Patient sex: M
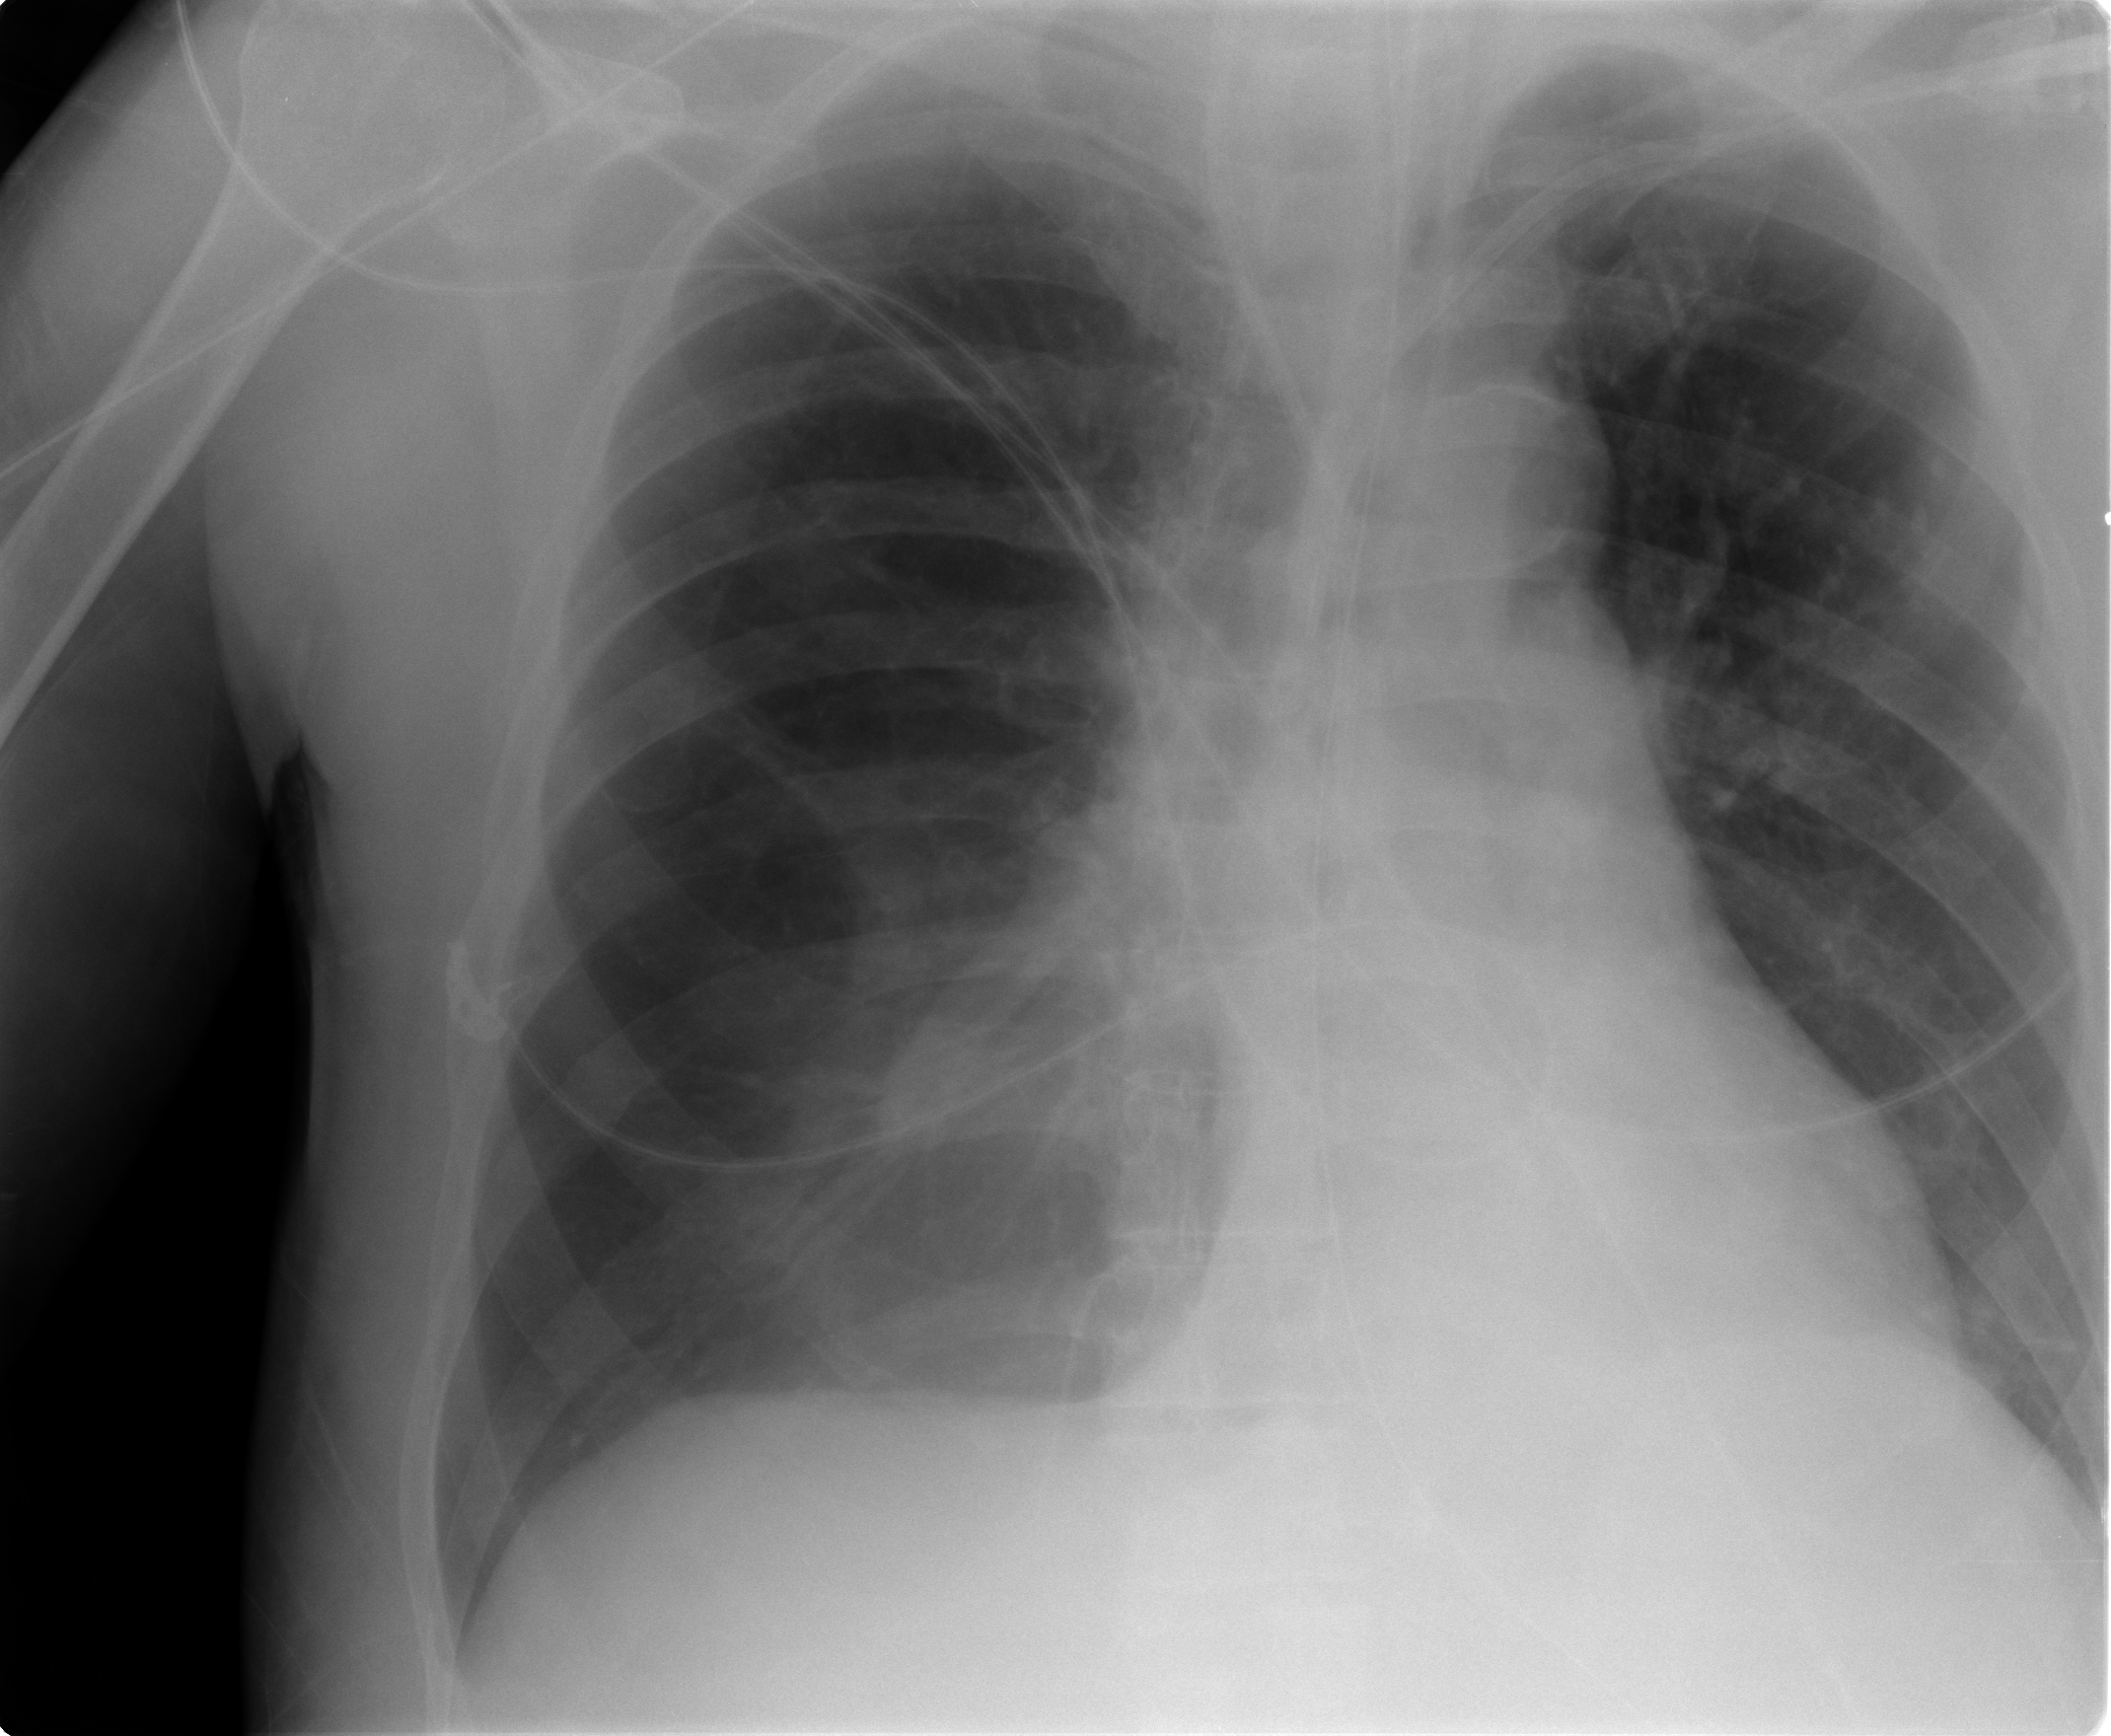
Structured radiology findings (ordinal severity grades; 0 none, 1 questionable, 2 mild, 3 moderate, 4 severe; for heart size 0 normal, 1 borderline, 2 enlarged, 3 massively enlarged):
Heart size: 0
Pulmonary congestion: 0
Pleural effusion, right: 1
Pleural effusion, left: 0
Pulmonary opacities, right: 0
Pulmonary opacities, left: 0
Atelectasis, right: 2
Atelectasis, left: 0